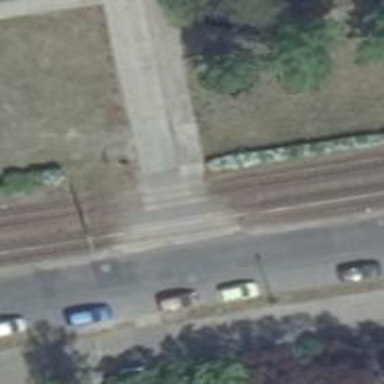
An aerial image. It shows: Railway level crossing.